Here is a 2-D grayscale rendering of raw bearing vibration samples (signal-to-image). Determine the bearing's health state. Answer with exactly one of: normal, inner_race, outer_race, ball.
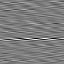
Answer: outer_race